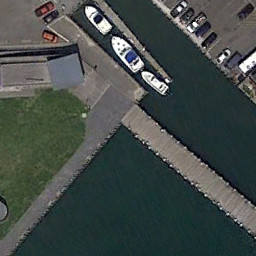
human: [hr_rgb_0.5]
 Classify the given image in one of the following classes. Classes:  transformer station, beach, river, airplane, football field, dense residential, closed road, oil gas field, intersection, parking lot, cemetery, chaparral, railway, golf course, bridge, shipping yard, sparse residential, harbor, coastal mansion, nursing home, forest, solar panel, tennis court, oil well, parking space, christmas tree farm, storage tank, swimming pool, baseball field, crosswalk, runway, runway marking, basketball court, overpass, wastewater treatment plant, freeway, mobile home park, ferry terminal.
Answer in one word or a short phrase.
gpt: ferry terminal